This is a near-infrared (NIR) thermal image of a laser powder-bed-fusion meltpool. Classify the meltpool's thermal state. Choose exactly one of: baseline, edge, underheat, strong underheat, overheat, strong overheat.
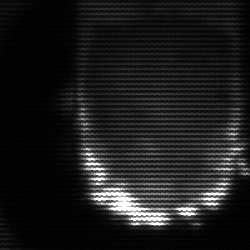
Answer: baseline